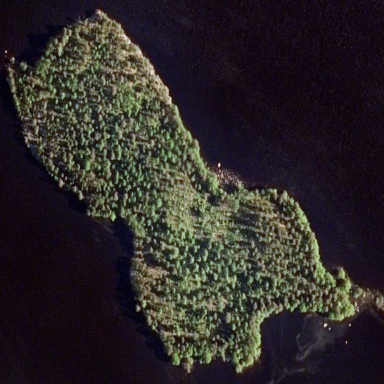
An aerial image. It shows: Image showing island.